Question: I'm creating a custom thumbnail layout, and the content inside each item is not a same length, so the alignment of the thumbnails becomes either up or down. Any suggestion to align them all to the top?

'''
.item{
display:inline-block;
width:100px;
height:80px;
margin-right:10px;
}
.item img{
width:100px;
height:80px;
padding:5px;
background-color:#454545;
border:1px solid #454545;
}
.info{
text-align:center;
font-size:14px;
}
'''
'''
<div class="container">
<div class="item">
<img src="https://pbs.twimg.com/profile_images/378800000451012500/4628fbb9dc70514d389ed9491243866f_400x400.png" />
<div class="info">Testing Testing Testing</div>
</div>
<div class="item">
<img src="https://pbs.twimg.com/profile_images/378800000451012500/4628fbb9dc70514d389ed9491243866f_400x400.png" />
<div class="info">Testing Testing Testing Testing Testing Testing</div>
</div>
<div class="item">
<img src="https://pbs.twimg.com/profile_images/378800000451012500/4628fbb9dc70514d389ed9491243866f_400x400.png" />
<div class="info">Testing Testing Testing</div>
</div>
<div class="item">
<img src="https://pbs.twimg.com/profile_images/378800000451012500/4628fbb9dc70514d389ed9491243866f_400x400.png" />
<div class="info">Testing Testing Testing Testing Testing Testing</div>
</div>
</div>
'''
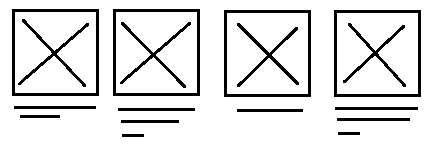
Answer: You just need to add the '.item {vertical-align:top;}'. Because of the default vertical alignment of an inline box is 'baseline'.
'''
.item{
vertical-align: top;
display:inline-block;
width:100px;
height:80px;
margin-right:10px;
}
.item img{
width:100px;
height:80px;
padding:5px;
background-color:#454545;
border:1px solid #454545;
}
.info{
text-align:center;
font-size:14px;
}
'''
'''
<div class="container">
<div class="item">
<img src="https://pbs.twimg.com/profile_images/378800000451012500/4628fbb9dc70514d389ed9491243866f_400x400.png" />
<div class="info">Testing Testing Testing</div>
</div>
<div class="item">
<img src="https://pbs.twimg.com/profile_images/378800000451012500/4628fbb9dc70514d389ed9491243866f_400x400.png" />
<div class="info">Testing Testing Testing Testing Testing Testing</div>
</div>
<div class="item">
<img src="https://pbs.twimg.com/profile_images/378800000451012500/4628fbb9dc70514d389ed9491243866f_400x400.png" />
<div class="info">Testing Testing Testing</div>
</div>
<div class="item">
<img src="https://pbs.twimg.com/profile_images/378800000451012500/4628fbb9dc70514d389ed9491243866f_400x400.png" />
<div class="info">Testing Testing Testing Testing Testing Testing</div>
</div>
</div>
'''